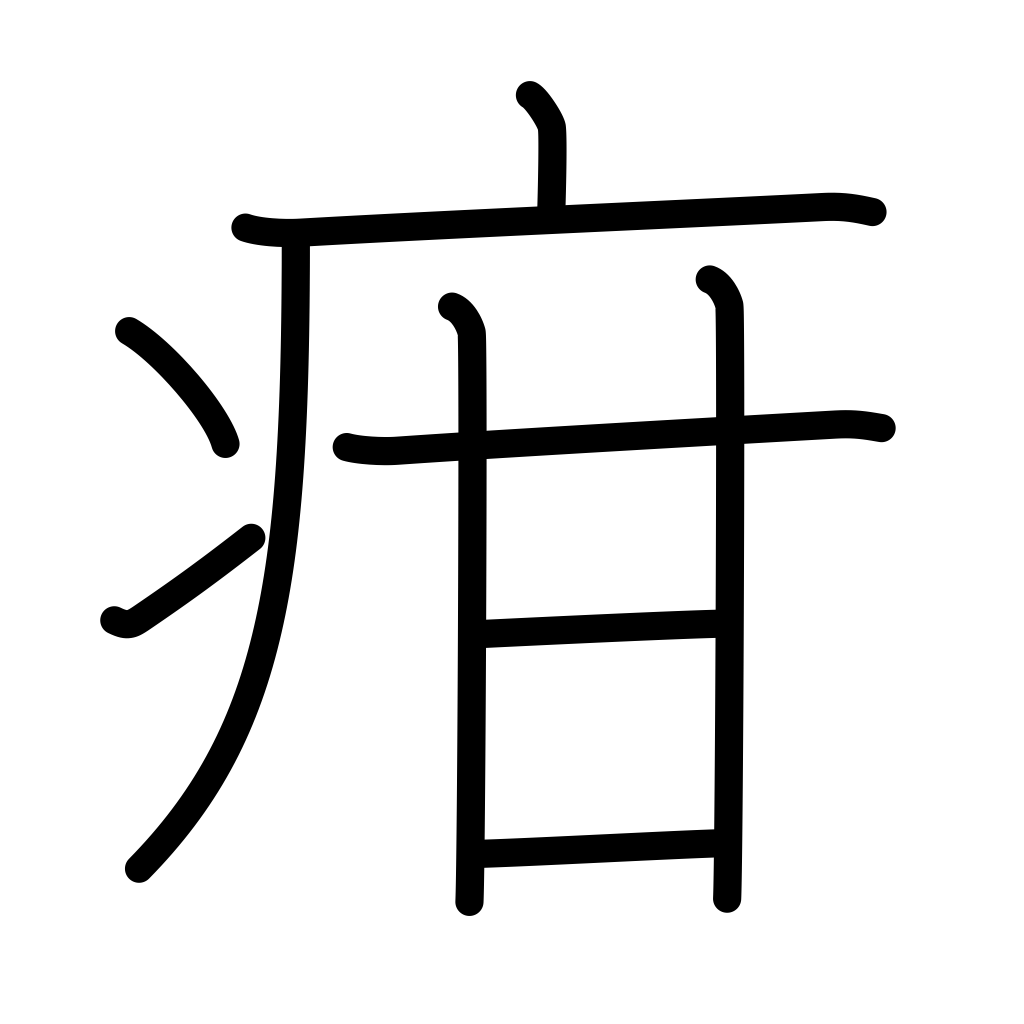
Meaning: children's diseases